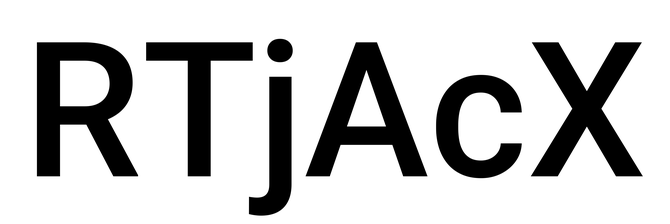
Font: Roboto_Medium